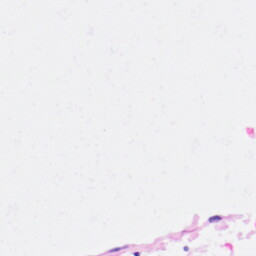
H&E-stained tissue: Heart